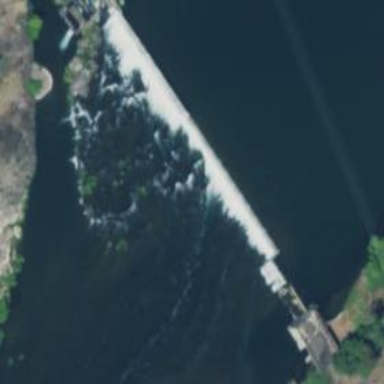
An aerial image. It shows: Dam across waterway.